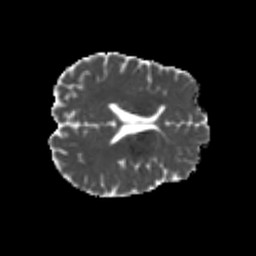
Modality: MD
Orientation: axial
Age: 25
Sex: male
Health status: healthy
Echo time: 0.074 s